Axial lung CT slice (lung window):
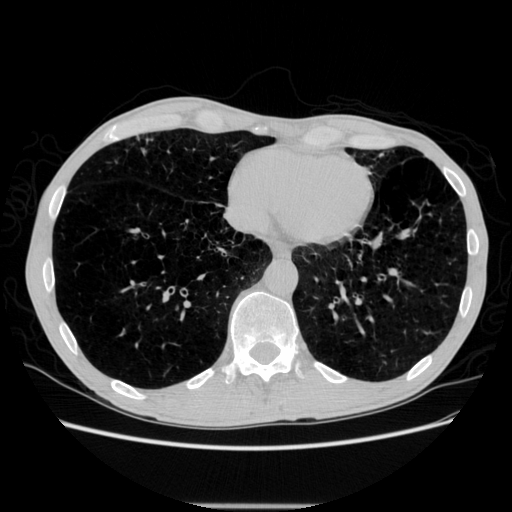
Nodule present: no